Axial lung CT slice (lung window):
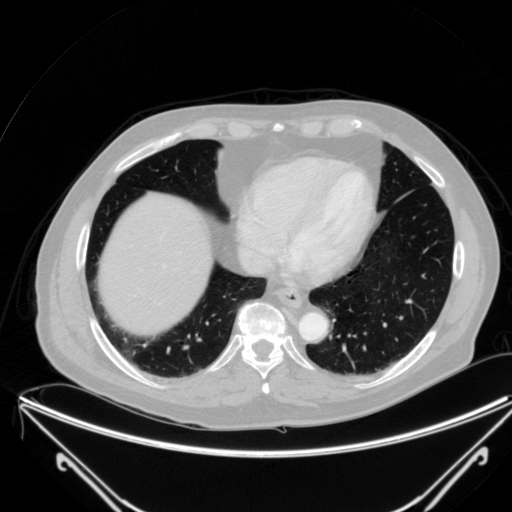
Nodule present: no